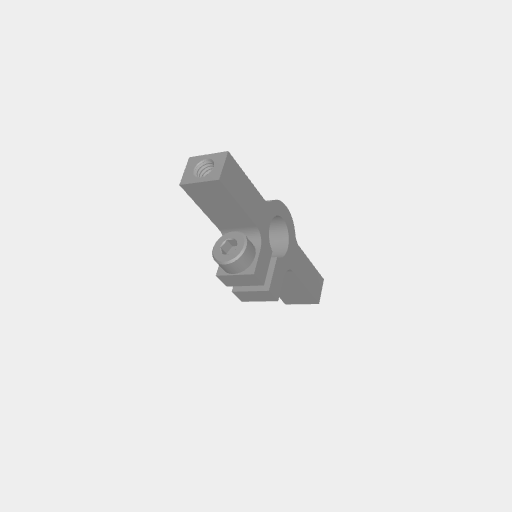
Part: Side2Post1ClampingMount8ID